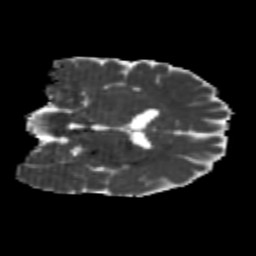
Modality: MD
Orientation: coronal
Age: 24
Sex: male
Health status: healthy
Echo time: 0.074 s